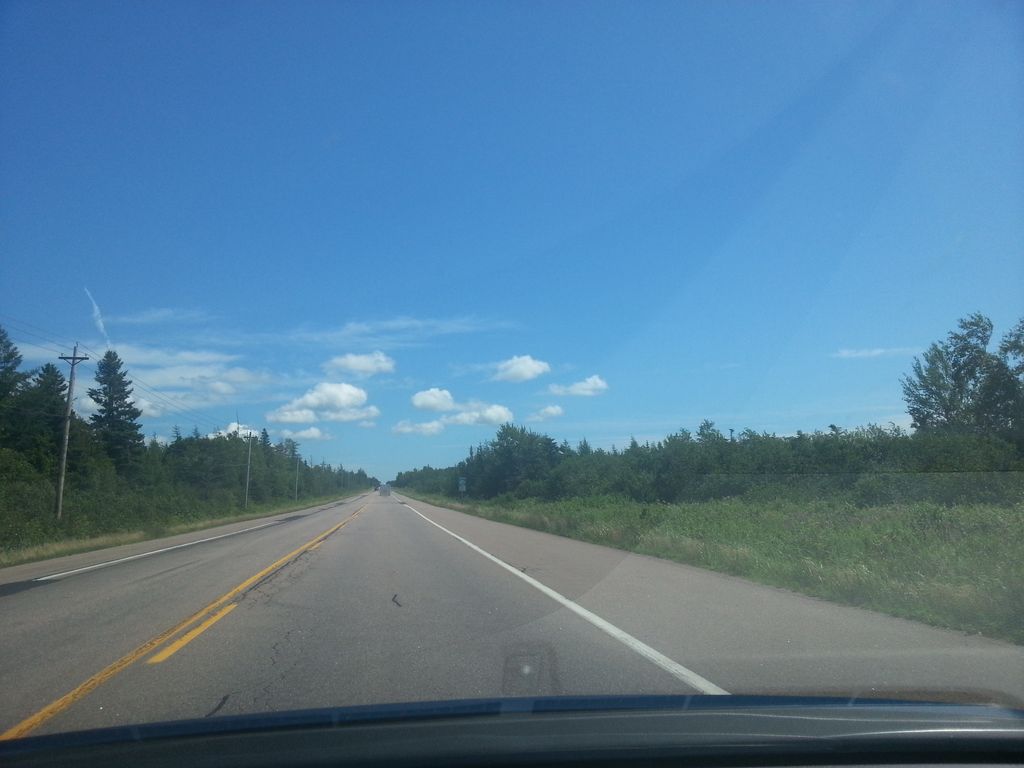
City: charlottetown